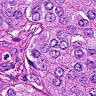
Metastatic tissue present: yes